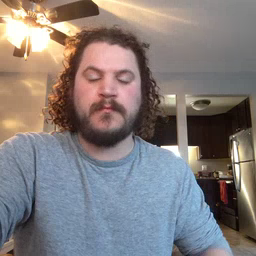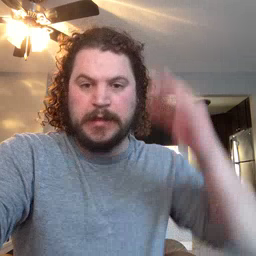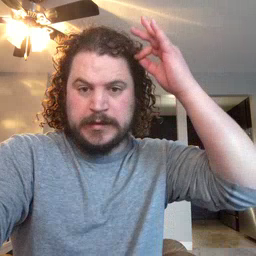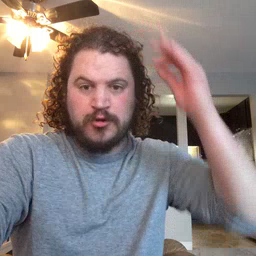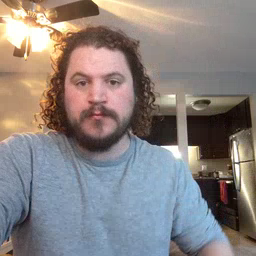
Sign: hair